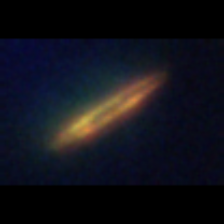
Taxon: Pennate
Group: Diatoms